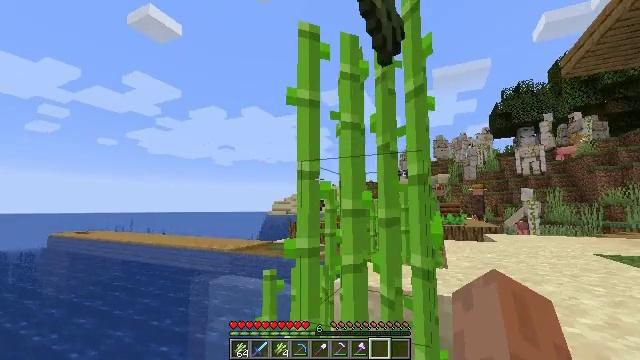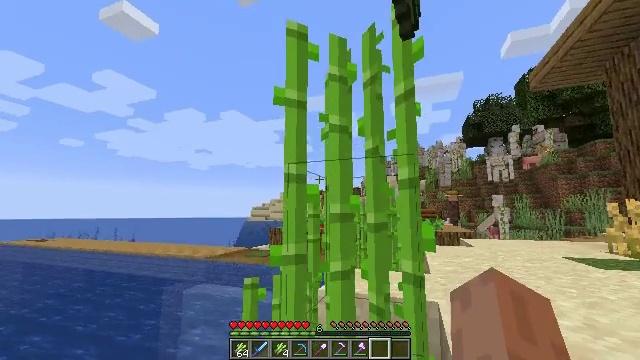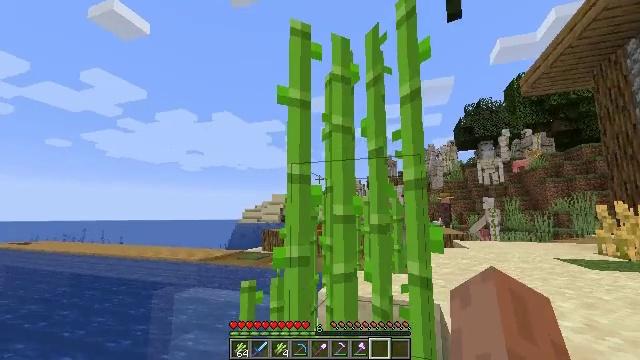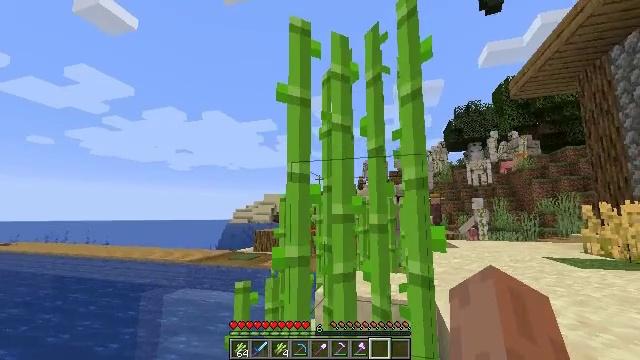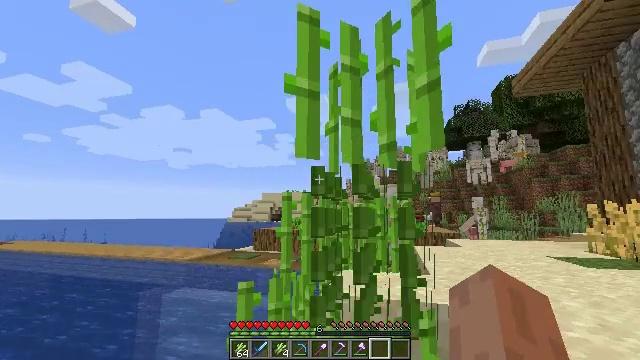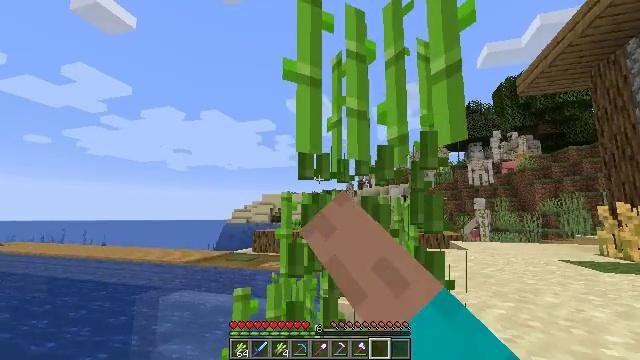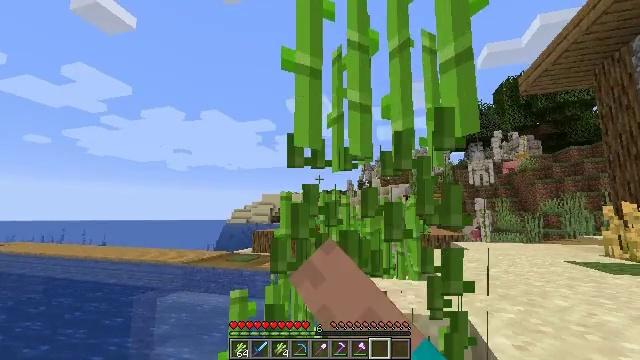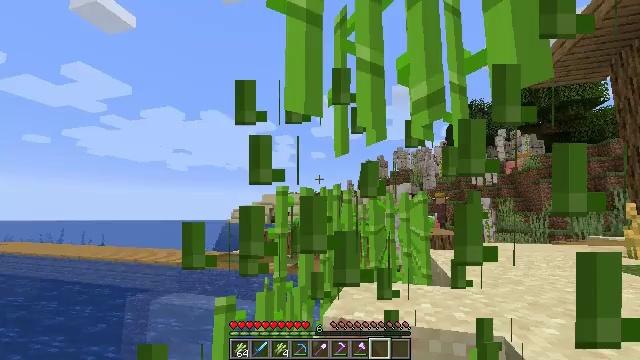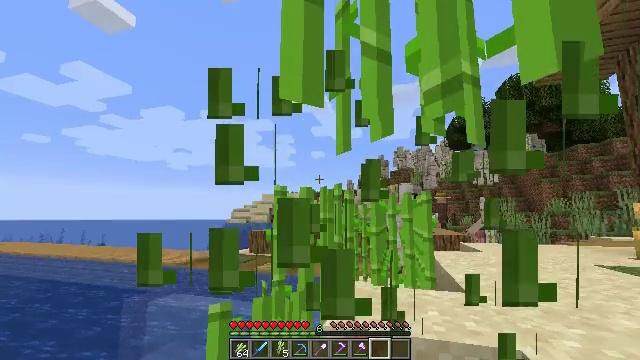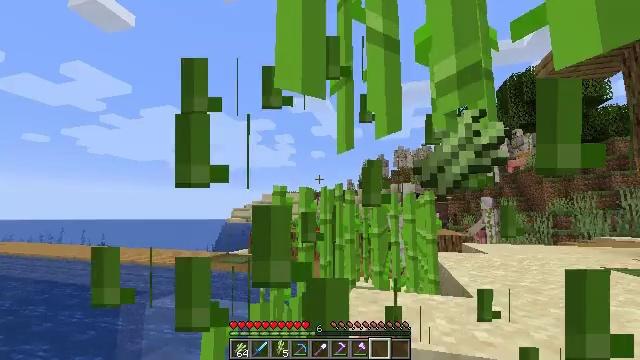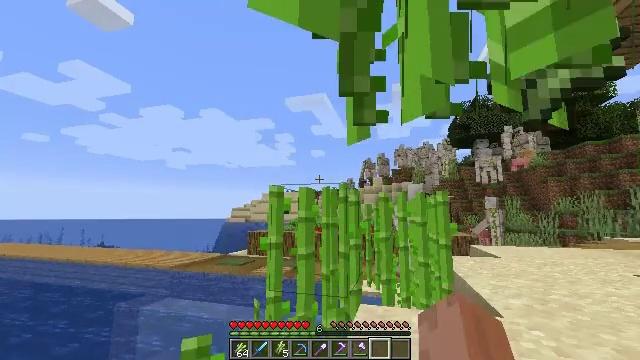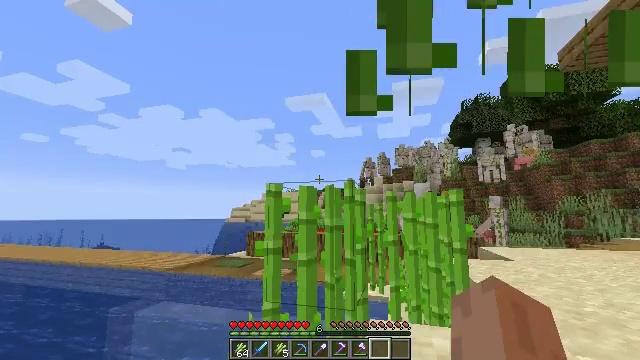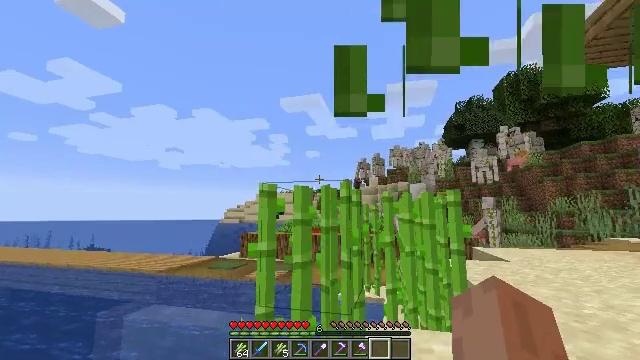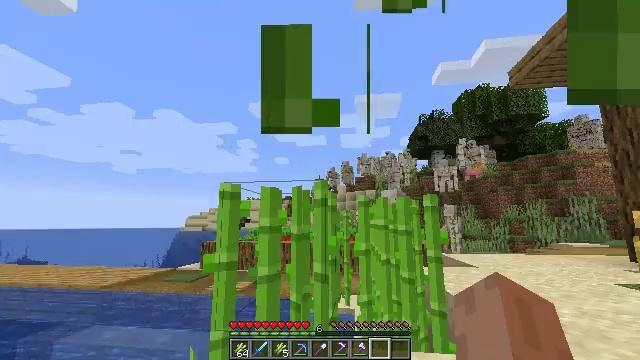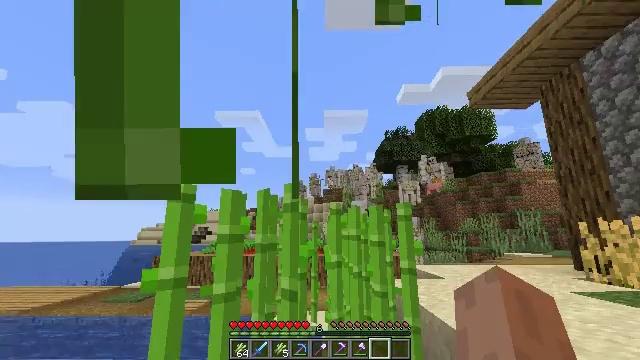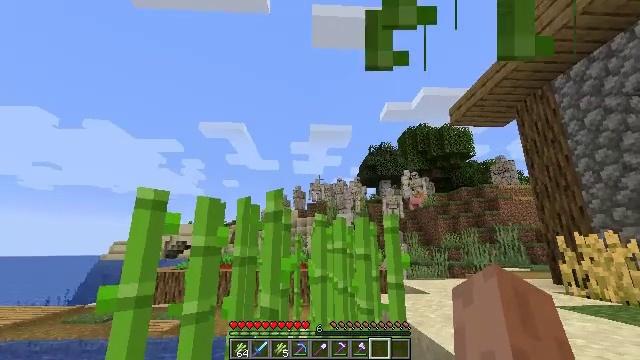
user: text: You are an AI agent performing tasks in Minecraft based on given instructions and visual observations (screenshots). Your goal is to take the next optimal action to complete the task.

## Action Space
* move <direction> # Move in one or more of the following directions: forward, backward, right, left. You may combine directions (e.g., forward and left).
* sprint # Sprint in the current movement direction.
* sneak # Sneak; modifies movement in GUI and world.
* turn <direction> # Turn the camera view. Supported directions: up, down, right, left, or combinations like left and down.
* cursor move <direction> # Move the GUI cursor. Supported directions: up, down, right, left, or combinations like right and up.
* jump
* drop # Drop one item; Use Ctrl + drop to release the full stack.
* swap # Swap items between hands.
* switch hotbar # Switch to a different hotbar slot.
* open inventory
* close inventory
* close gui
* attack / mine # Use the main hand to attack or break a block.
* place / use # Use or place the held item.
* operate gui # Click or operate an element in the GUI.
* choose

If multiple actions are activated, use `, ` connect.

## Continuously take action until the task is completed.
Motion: motion action
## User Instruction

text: Cut down the sugar cane stalks.
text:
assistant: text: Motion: move forward, turn right and up
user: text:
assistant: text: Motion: move forward, turn right
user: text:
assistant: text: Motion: move forward, turn right
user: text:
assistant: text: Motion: move forward, attack / mine
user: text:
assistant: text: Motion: move forward, attack / mine
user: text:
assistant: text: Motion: move forward
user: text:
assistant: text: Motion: move forward
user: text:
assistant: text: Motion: move forward
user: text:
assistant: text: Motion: move forward
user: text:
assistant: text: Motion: move forward
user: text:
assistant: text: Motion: move forward
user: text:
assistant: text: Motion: move forward, turn right
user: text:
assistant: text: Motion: move forward, turn right and up
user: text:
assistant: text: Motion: move forward, turn right and up
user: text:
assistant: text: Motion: turn right and up
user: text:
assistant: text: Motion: no_op
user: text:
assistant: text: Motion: no_op
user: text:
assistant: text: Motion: no_op
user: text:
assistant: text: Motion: no_op
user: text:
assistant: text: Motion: no_op
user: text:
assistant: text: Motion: no_op
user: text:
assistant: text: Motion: no_op
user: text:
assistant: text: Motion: no_op
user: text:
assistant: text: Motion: no_op
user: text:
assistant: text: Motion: turn left and down
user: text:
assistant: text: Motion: turn left and down
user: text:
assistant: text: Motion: turn left and down
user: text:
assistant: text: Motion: move forward, turn down
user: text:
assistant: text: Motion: move forward, turn down
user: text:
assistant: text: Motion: move forward